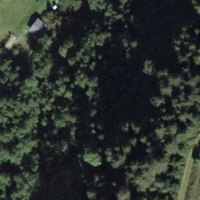
EUNIS habitat code: 43
Species observed at this site:
Sambucus racemosa